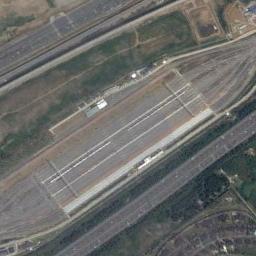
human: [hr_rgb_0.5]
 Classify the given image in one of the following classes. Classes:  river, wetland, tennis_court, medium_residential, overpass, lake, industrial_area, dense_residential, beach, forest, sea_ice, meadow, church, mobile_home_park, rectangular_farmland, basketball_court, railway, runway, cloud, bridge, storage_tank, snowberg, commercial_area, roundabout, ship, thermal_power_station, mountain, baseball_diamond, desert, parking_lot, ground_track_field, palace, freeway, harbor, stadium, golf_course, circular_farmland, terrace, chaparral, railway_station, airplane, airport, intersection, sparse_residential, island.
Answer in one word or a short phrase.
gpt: railway_station